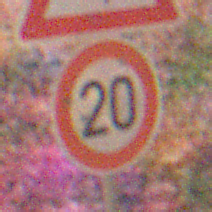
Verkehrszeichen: Geschwindigkeit20
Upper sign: FlugbetriebLinks
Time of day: Night
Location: Outdoor (Nature)
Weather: Clear
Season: NotSpecified
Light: Natural